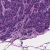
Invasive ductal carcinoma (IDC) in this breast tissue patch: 1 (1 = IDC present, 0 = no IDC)